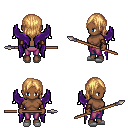
a pixel art fantasy rpg character, female body template, human, dark skin, purple wings, magenta pants, light blonde long bangs hairstyle, cloth bracers, white slippers, spear, four views (front, back, left, right), 2x2 character sprite sheet, small pixel art, hard edges, no anti-aliasing